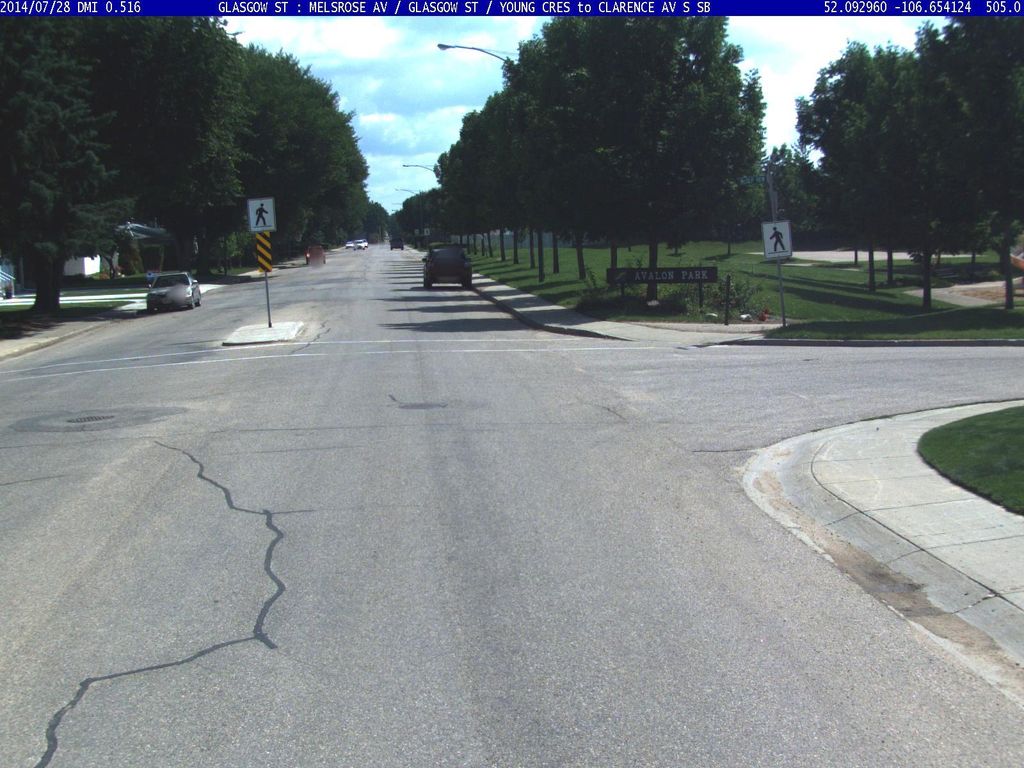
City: saskatoon